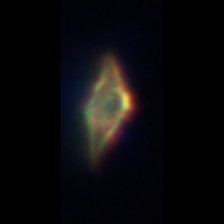
Taxon: Gyrodinium
Group: Dinoflagellates